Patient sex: M
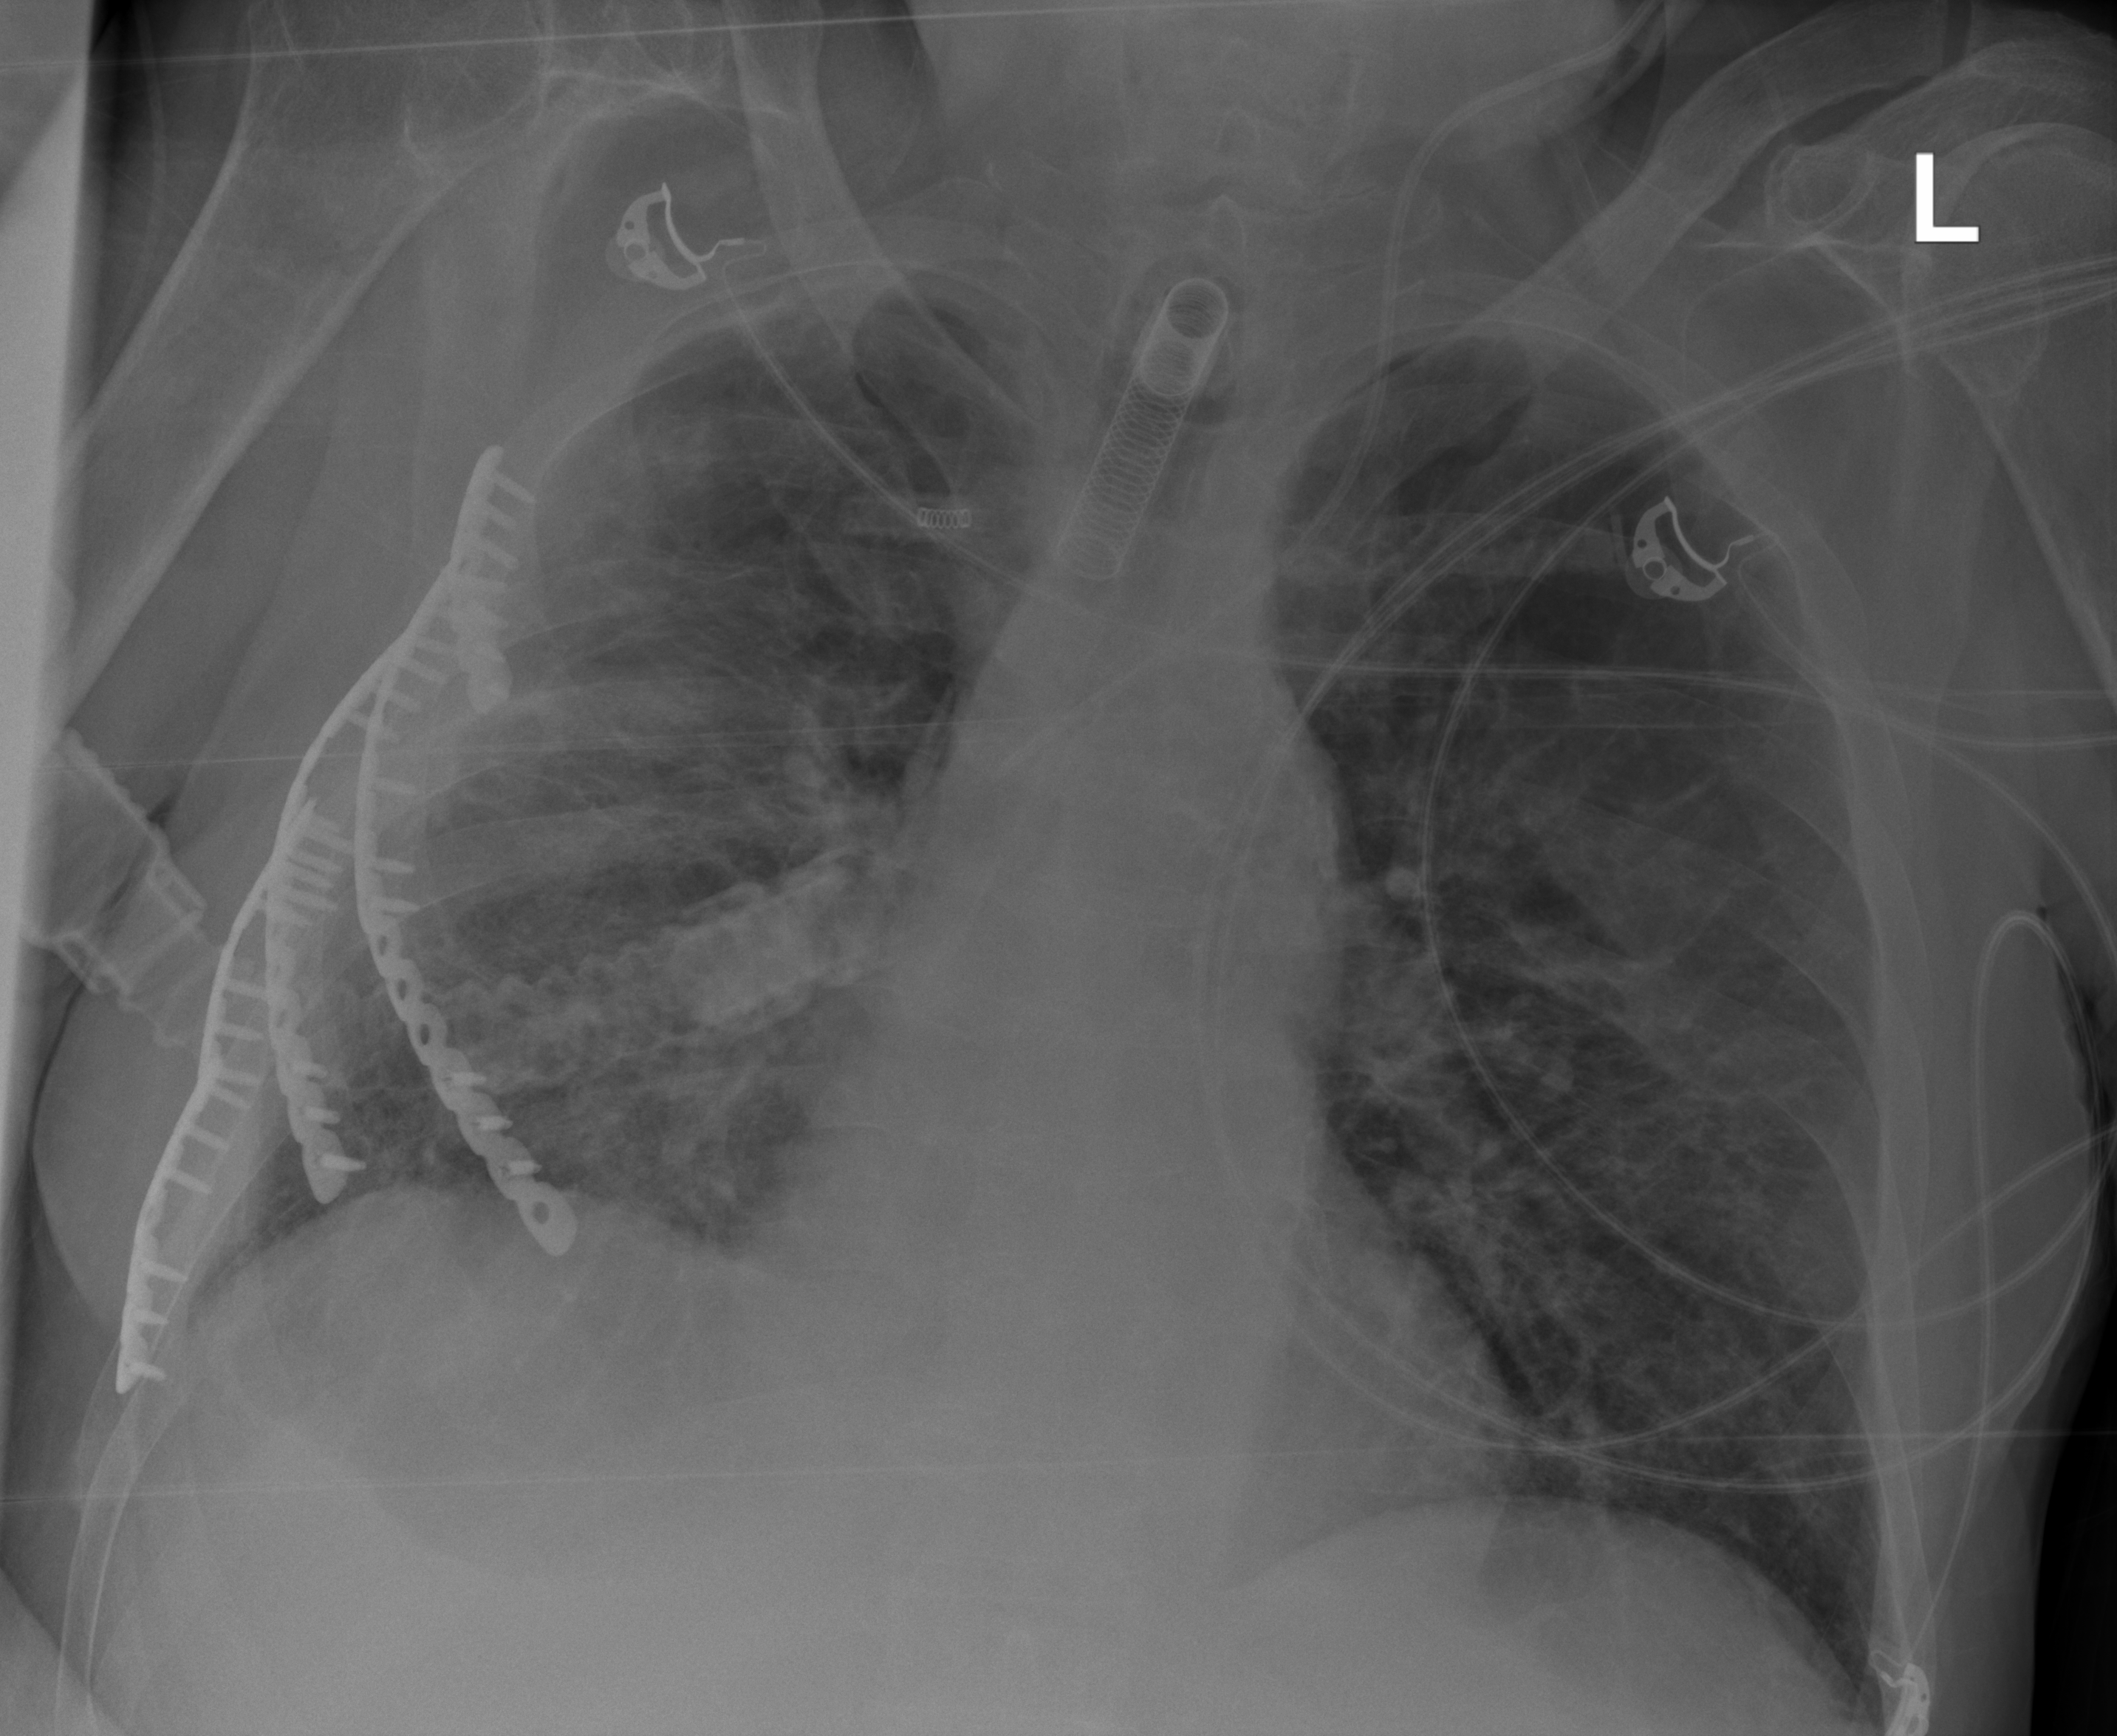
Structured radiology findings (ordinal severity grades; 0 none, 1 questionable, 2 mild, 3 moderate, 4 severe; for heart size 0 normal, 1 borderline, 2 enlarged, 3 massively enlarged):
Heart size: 0
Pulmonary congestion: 0
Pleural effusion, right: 1
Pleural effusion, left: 0
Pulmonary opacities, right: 2
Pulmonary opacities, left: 0
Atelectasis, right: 3
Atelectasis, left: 2